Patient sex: M
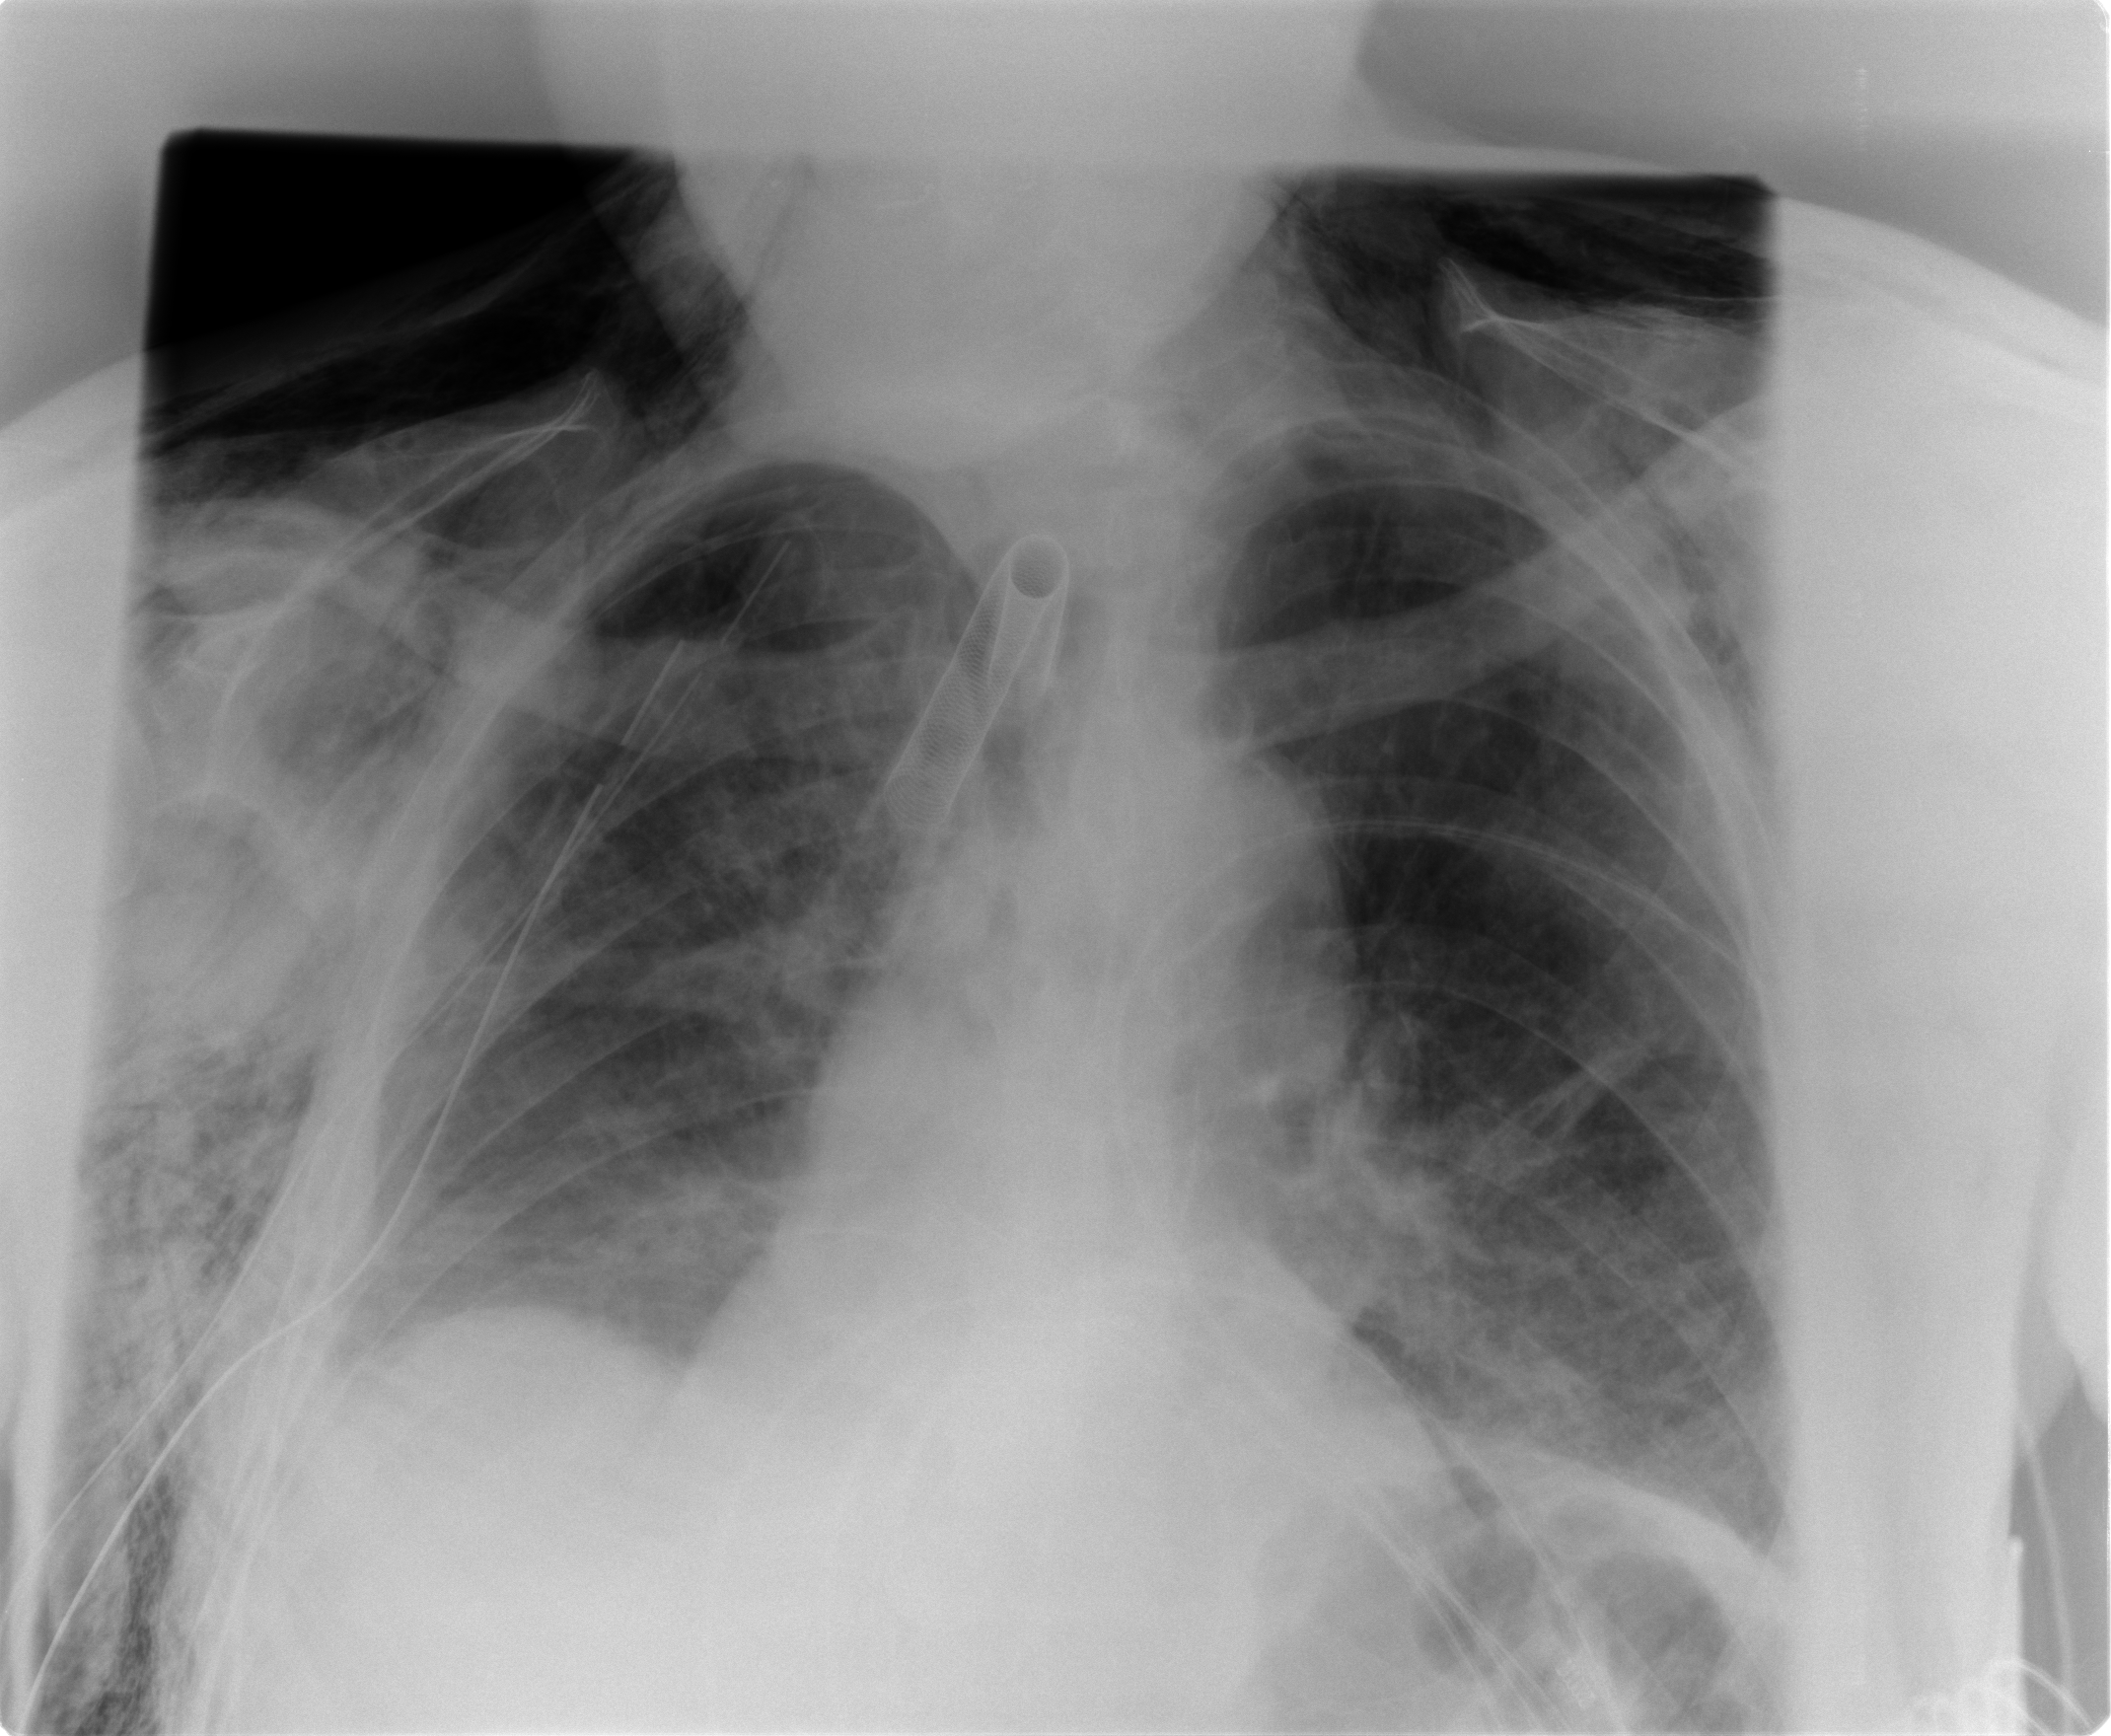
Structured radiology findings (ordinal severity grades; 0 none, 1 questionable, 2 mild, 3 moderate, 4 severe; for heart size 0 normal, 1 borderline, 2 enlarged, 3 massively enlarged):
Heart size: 0
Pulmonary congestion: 2
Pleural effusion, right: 0
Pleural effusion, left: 0
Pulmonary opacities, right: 0
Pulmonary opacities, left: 1
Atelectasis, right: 3
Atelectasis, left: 2